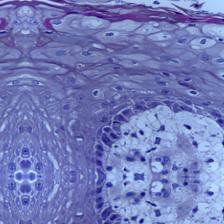
Diagnosis: OSCC